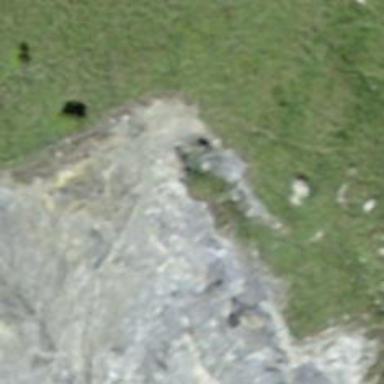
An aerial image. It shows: Natural cliff.